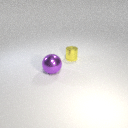
large purple metal sphere to the left of small yellow metal cylinder